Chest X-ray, PA view. Patient: 52 years old, sex M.
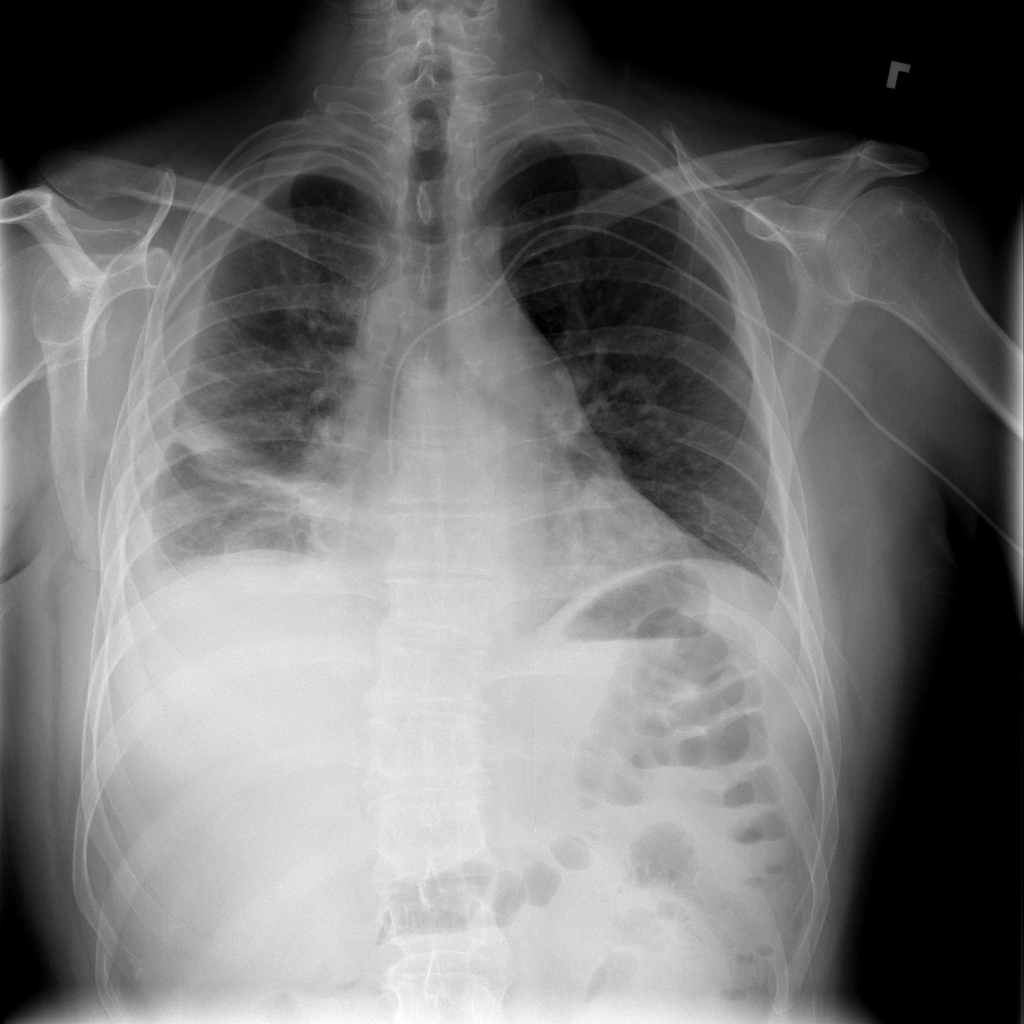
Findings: Atelectasis, Effusion, Pleural_Thickening